Brain MRI, t1w sequence, axial 2D slice.
Patient: age 43, sex F, weight 78 kg, height 1.78 m
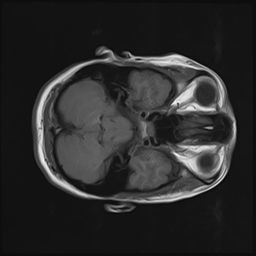